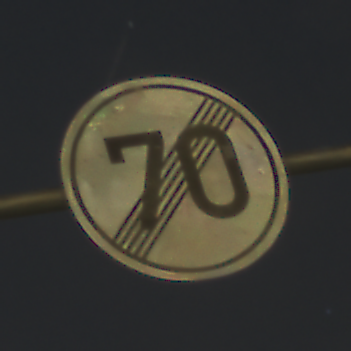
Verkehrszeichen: EndeGeschwindigkeit70
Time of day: Night
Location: Outdoor (Urban)
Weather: PartlyCloudy
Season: NotSpecified
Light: Artificial